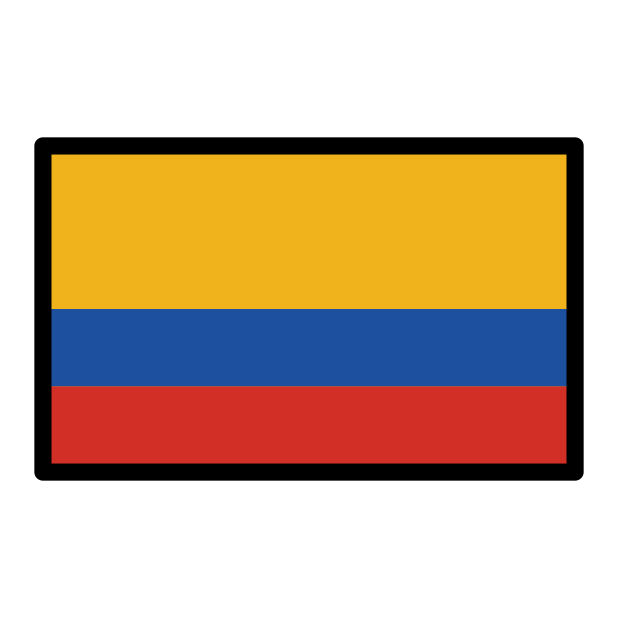
flag: Colombia